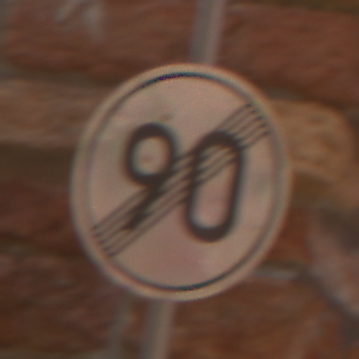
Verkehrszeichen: EndeGeschwindigkeit90
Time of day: MorningAfternoon
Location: Outdoor (Urban)
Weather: Clear
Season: NotSpecified
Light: Natural